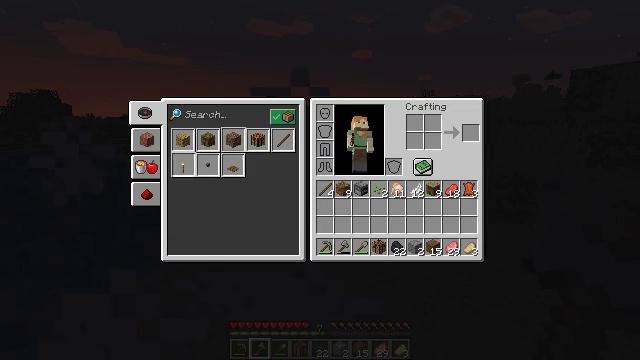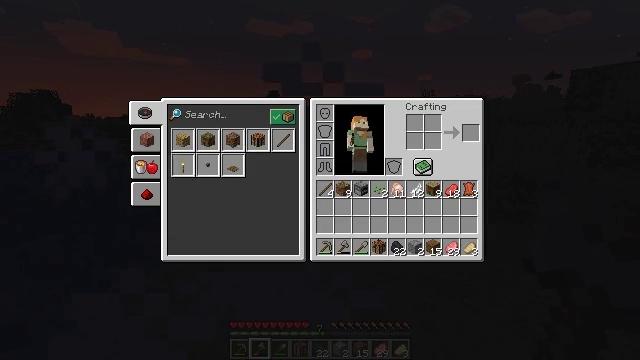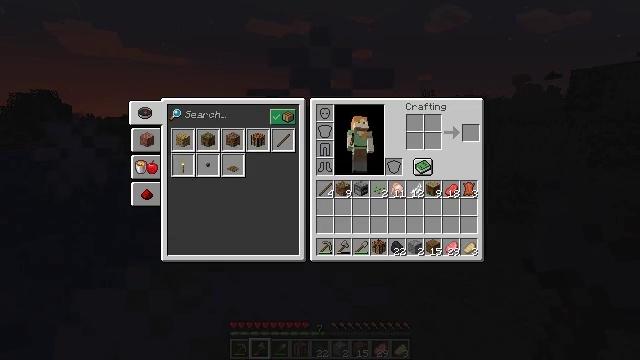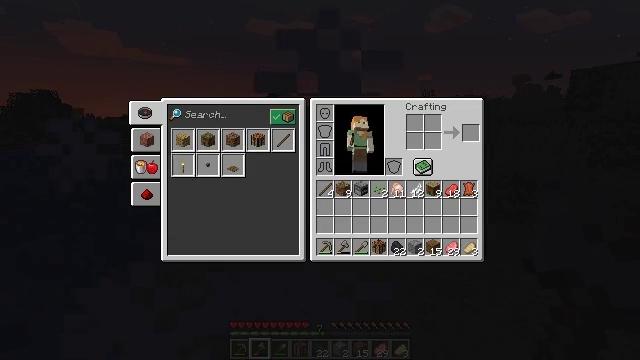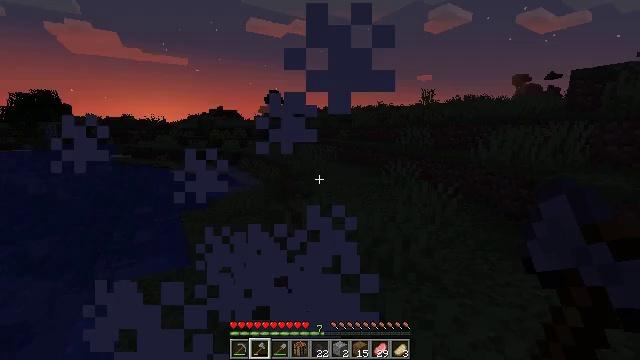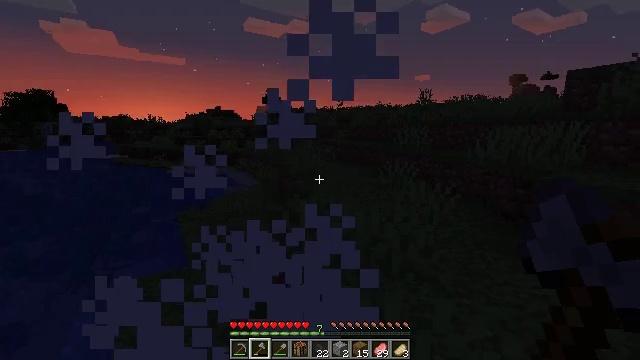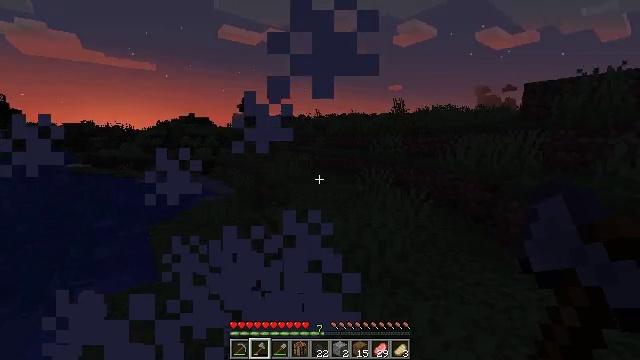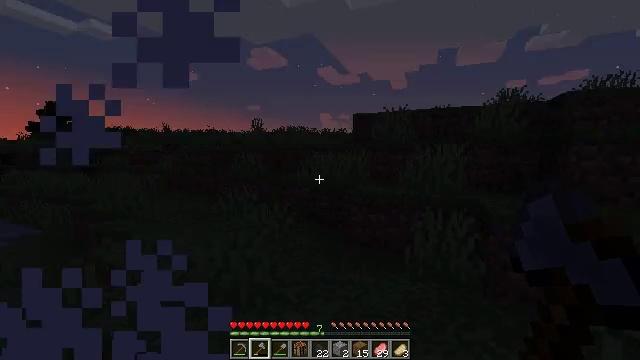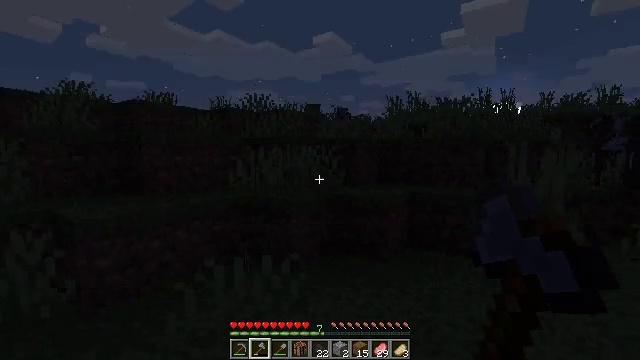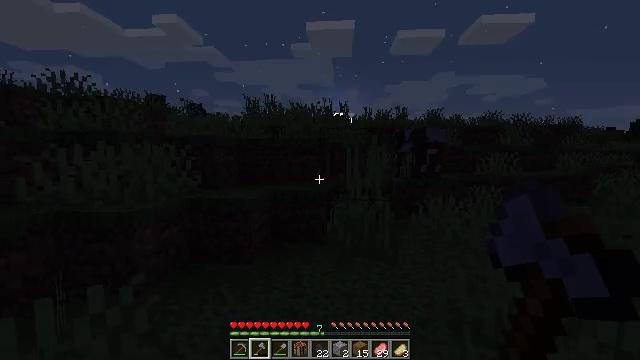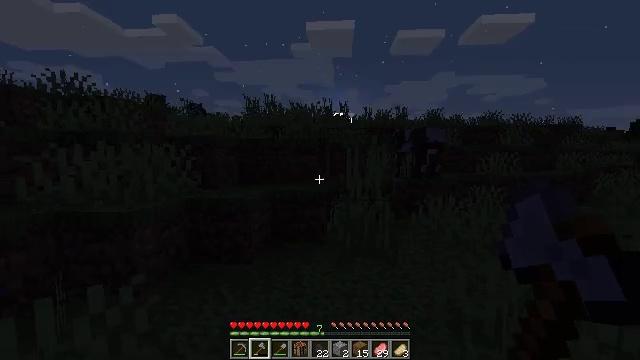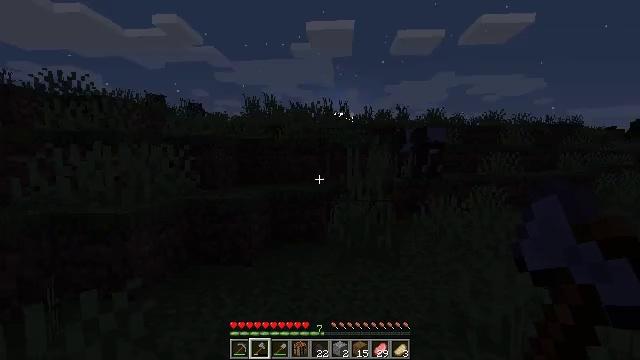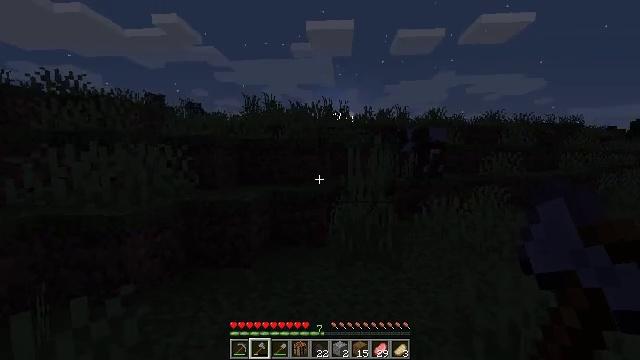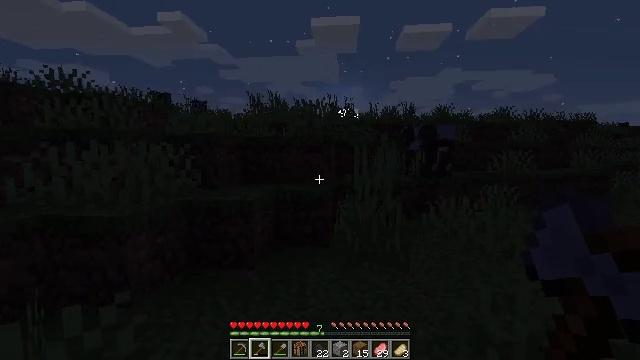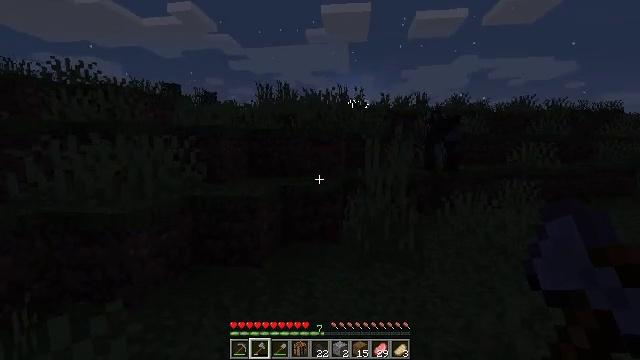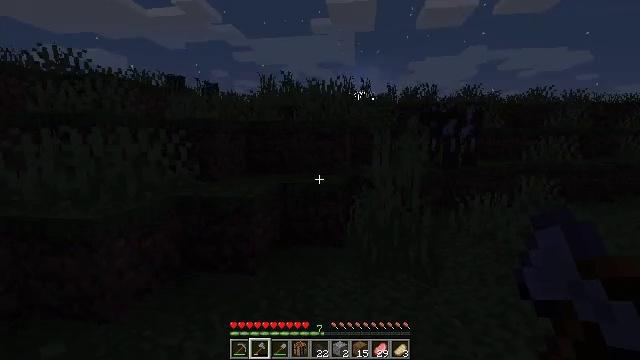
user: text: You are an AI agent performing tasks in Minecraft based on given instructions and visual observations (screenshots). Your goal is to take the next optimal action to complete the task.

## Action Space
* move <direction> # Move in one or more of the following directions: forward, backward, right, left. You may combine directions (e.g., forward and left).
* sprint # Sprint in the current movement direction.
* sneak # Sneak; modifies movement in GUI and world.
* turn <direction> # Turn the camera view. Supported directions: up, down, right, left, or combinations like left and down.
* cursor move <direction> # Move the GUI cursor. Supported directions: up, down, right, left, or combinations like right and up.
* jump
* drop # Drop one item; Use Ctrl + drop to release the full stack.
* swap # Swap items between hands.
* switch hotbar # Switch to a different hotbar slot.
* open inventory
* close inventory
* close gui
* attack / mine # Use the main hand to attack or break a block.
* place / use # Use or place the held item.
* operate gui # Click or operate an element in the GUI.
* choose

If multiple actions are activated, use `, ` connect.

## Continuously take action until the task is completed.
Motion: motion action
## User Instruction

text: Kill mobs.
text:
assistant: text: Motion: no_op
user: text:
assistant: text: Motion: no_op
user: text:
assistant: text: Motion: no_op
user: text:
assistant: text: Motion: no_op
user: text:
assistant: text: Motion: no_op
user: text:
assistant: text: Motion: turn right and up
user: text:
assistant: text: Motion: turn right and up
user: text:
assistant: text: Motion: turn right
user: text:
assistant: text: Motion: turn right
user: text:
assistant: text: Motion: no_op
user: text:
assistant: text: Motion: move forward
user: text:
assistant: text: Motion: move forward
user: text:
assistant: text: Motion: move forward, turn left
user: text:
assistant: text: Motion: move forward, turn left and down
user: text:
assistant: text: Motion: move forward, sprint, turn left and down
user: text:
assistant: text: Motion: move forward, sprint
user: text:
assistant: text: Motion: move forward, sprint
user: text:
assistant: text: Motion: move forward, sprint, turn left
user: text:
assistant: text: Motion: move forward, sprint
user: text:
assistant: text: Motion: move forward, sprint, turn right
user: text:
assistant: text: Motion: move forward, sprint, turn right and up, jump
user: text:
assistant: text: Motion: move forward, sprint, turn right, jump
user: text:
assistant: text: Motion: move forward, sprint, turn right, jump
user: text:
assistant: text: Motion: move forward and move right, sprint, jump
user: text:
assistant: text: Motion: move forward and move right, sprint
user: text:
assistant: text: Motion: move forward and move right, sprint
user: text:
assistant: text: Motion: move forward and move right, sprint
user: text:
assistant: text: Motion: move forward and move right, sprint
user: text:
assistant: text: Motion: move forward and move right, sprint
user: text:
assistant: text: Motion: move forward and move right, sprint